You are looking at the envelope spectrum of a bearing's vibration signal. The marked vertical lines are the theoretical fault frequencies for the outer race, inner race, rolling elements, and cage. Determine the bearing's health state. Answer with exactly one of: normal, inner_race, outer_race, ball.
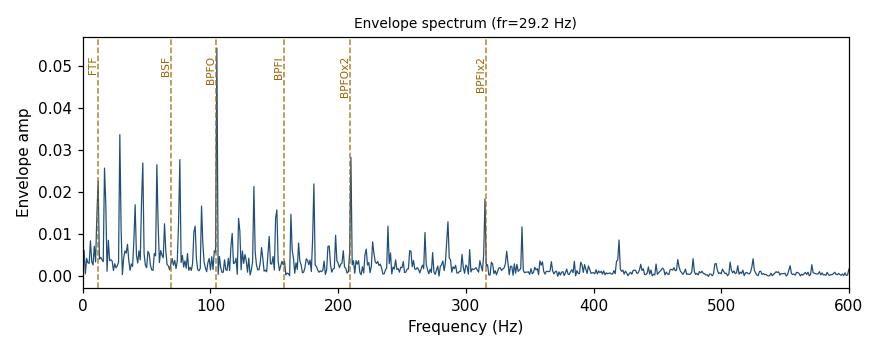
Answer: outer_race